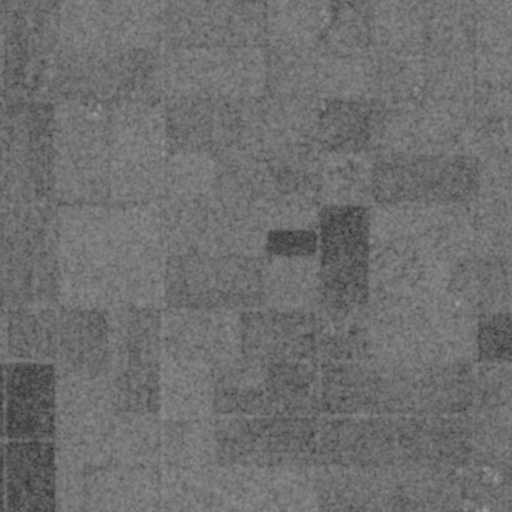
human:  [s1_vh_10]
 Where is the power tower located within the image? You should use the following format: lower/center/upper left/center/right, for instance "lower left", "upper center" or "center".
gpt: The power tower is located in the upper left of the image.
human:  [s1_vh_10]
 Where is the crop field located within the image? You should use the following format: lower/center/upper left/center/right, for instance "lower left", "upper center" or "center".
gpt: There is no crop field in the image.

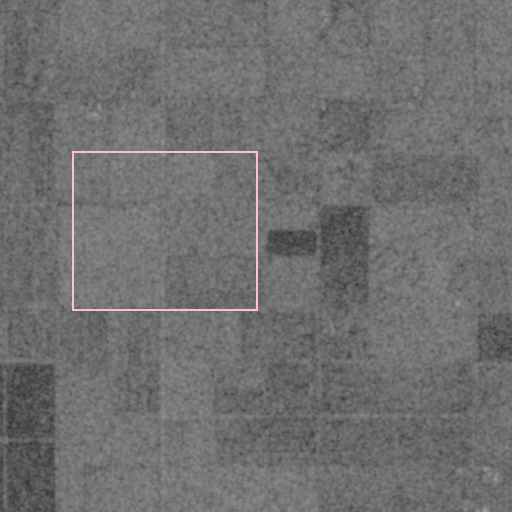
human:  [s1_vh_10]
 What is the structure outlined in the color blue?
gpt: There is no blue outline.
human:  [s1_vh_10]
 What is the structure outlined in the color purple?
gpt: There is no structure outlined in purple.